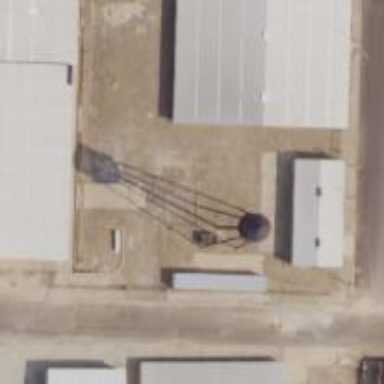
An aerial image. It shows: Water tower that is man-made.